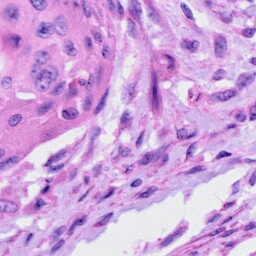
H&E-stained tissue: Cervix